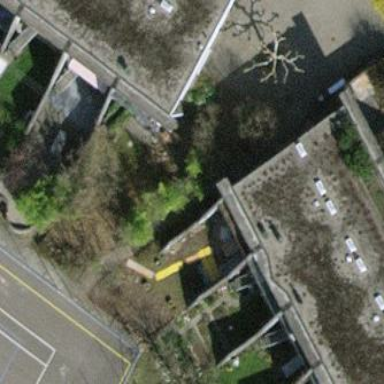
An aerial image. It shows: Terrace building.